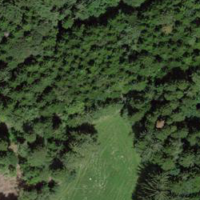
EUNIS habitat code: 43
Species observed at this site:
Opisthograptis luteolata